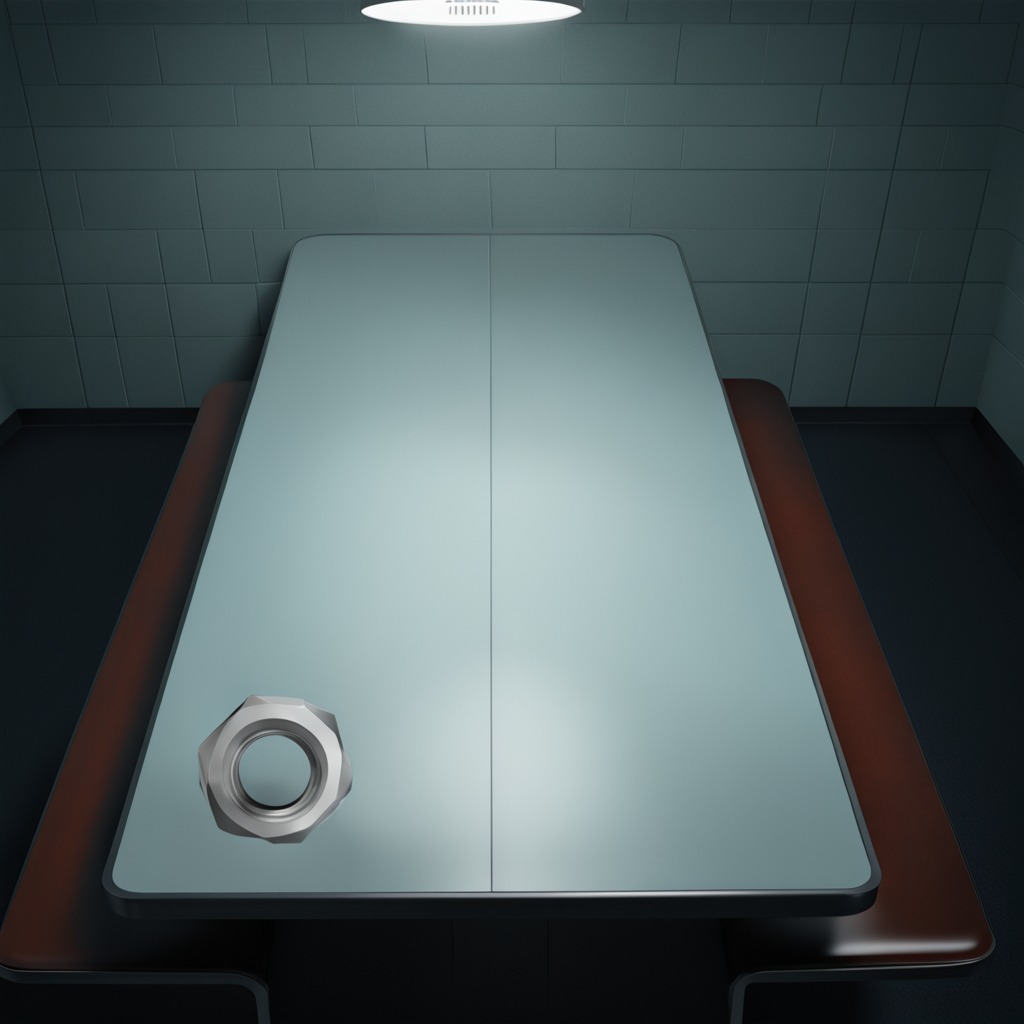
A metal nut lies on the table in a railway signal maintenance room.